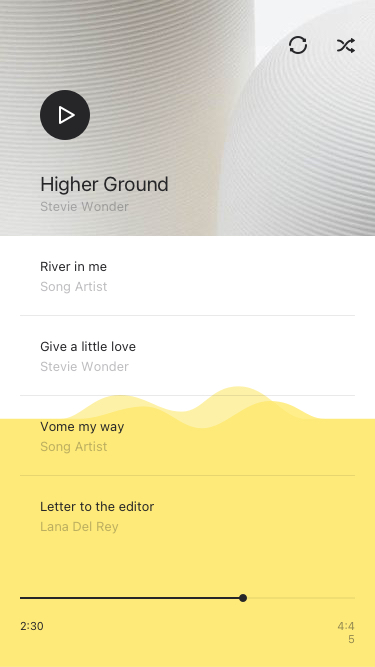
Text in this UI design:
Higher Ground
Stevie Wonder
2:30
4:45
River in me
Song Artist
Give a little love
Stevie Wonder
Vome my way
Song Artist
Letter to the editor
Lana Del Rey